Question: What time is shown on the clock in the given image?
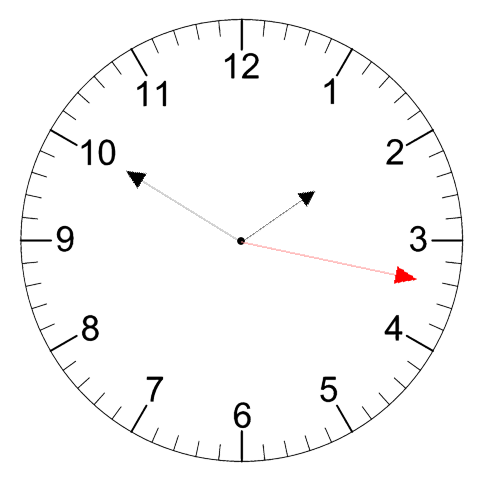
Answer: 01:50:17